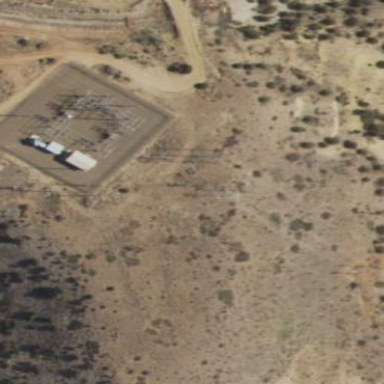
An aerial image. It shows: Substation surrounded by fence.